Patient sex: F
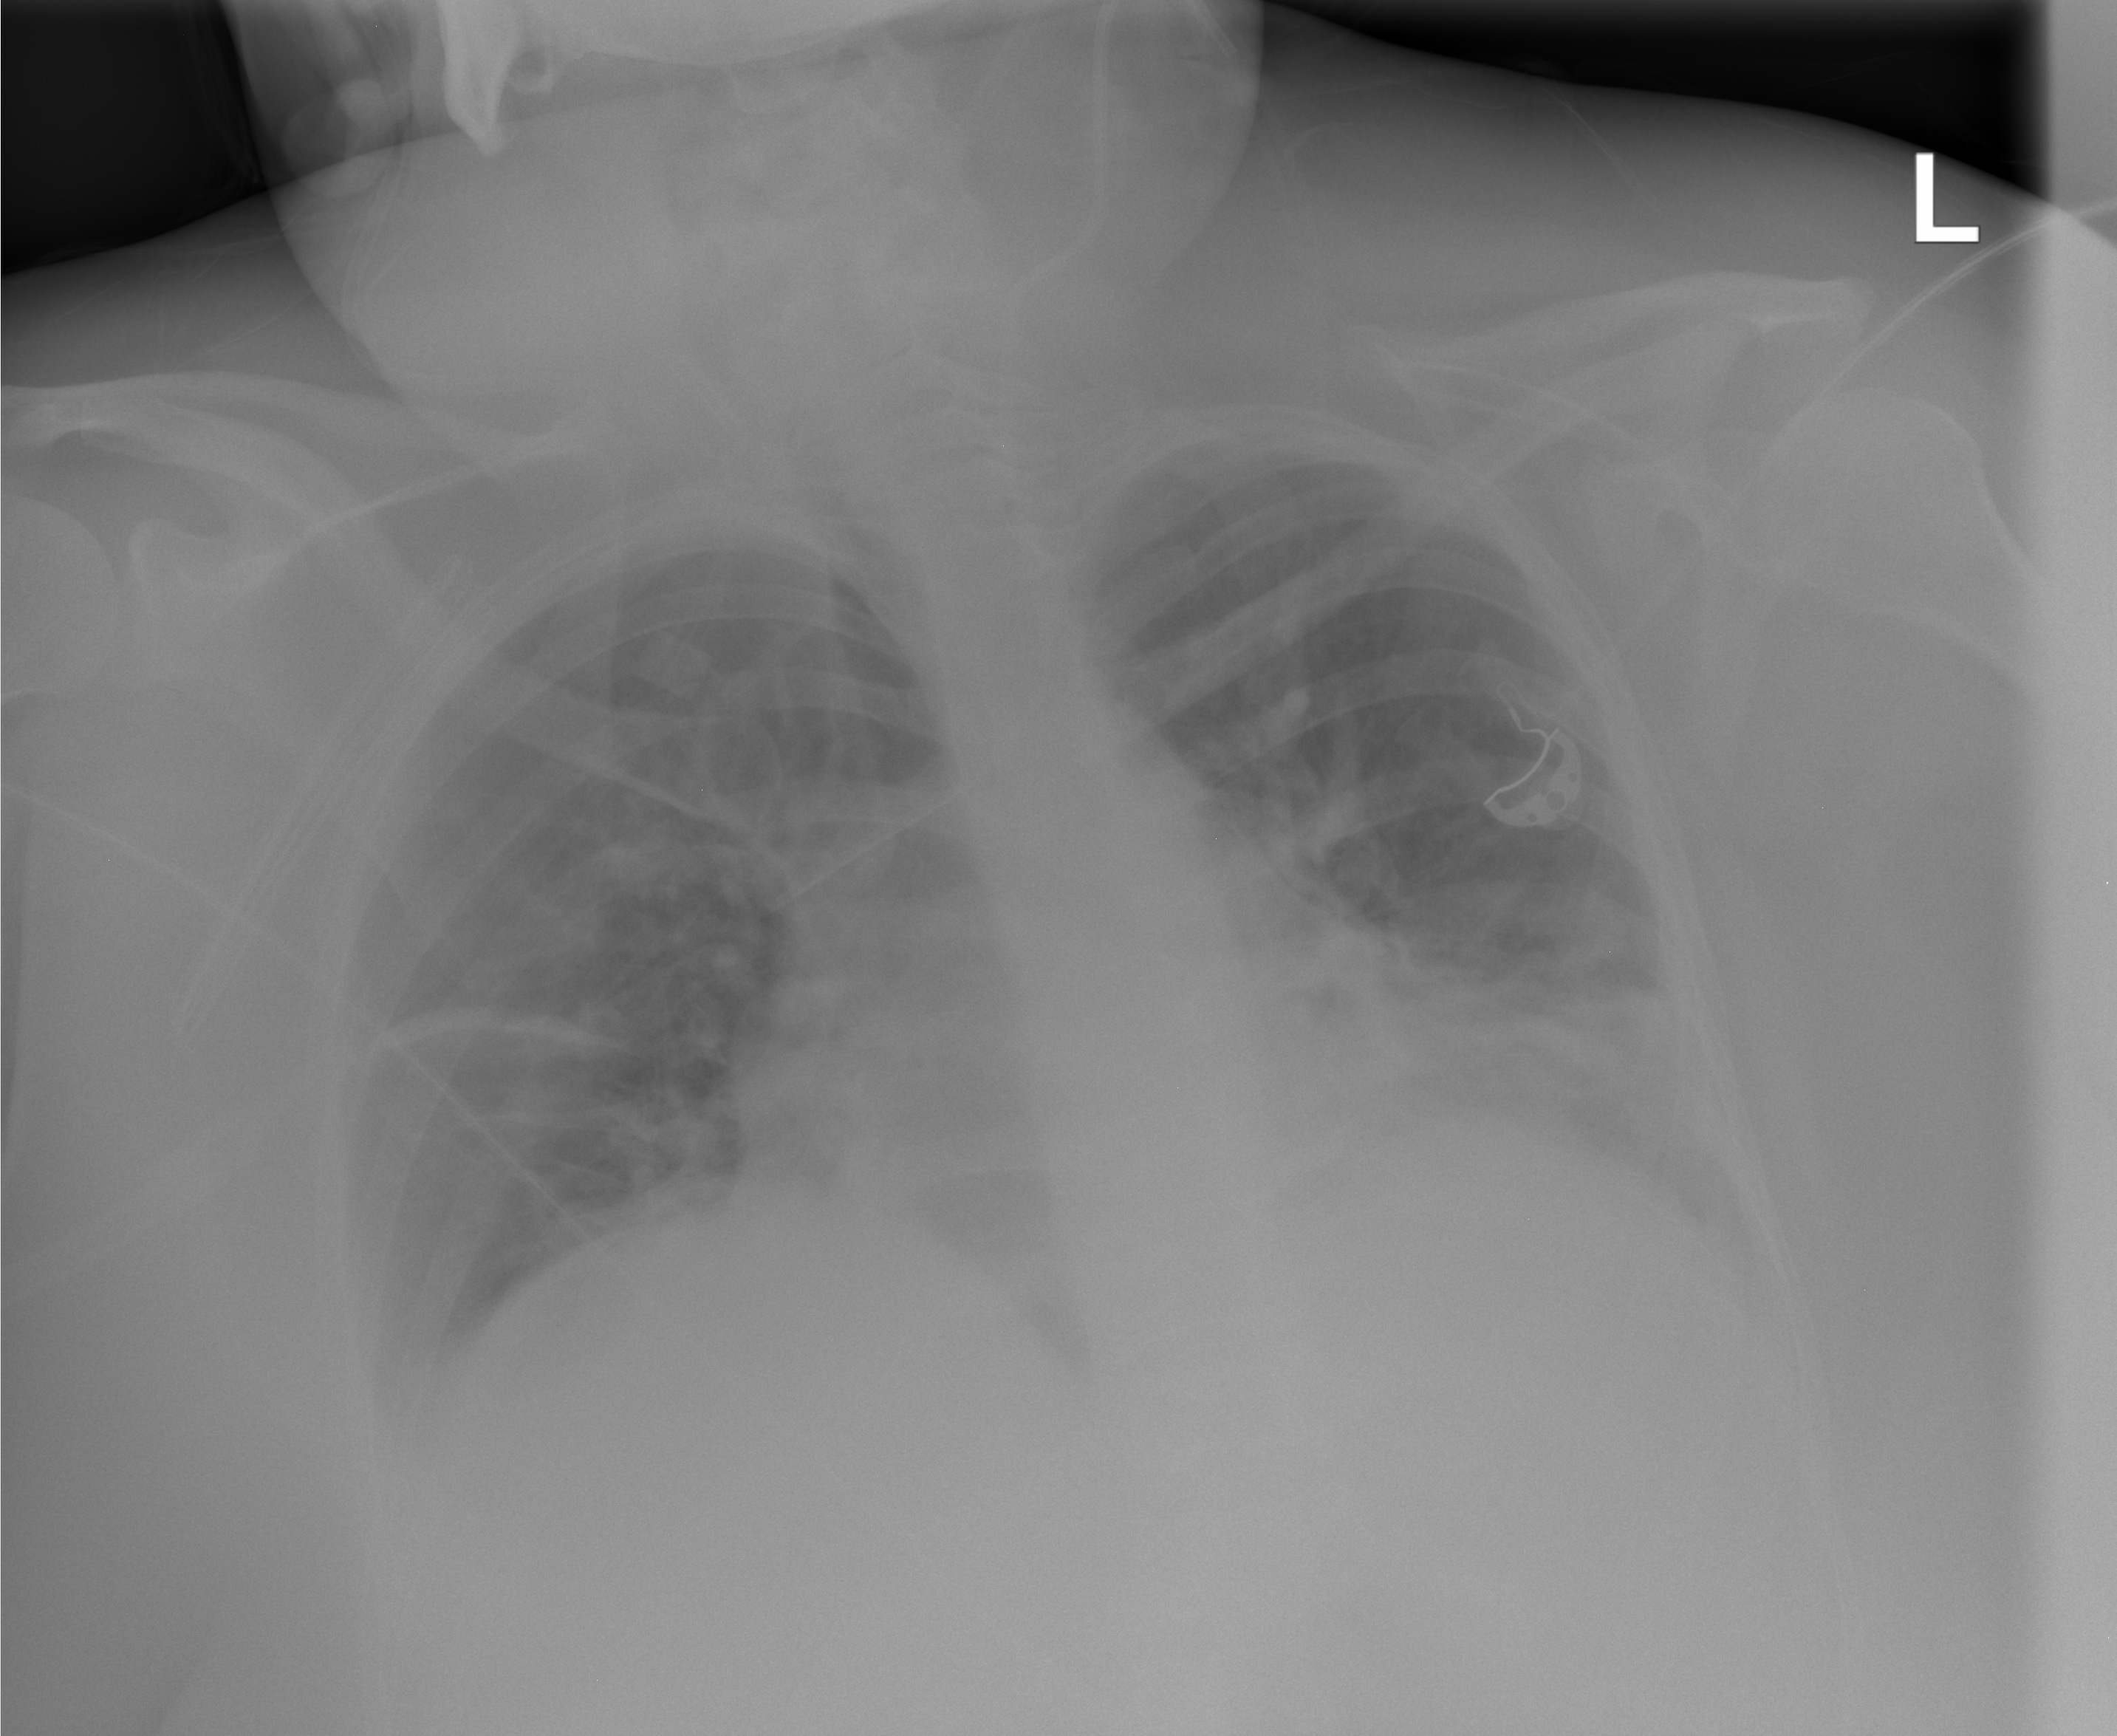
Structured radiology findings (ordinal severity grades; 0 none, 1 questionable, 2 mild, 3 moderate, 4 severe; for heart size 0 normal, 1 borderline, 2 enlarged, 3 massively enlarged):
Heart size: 0
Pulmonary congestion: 0
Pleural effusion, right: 1
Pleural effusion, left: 0
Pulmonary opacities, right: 0
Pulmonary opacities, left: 0
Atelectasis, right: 2
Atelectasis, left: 3